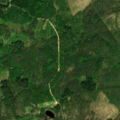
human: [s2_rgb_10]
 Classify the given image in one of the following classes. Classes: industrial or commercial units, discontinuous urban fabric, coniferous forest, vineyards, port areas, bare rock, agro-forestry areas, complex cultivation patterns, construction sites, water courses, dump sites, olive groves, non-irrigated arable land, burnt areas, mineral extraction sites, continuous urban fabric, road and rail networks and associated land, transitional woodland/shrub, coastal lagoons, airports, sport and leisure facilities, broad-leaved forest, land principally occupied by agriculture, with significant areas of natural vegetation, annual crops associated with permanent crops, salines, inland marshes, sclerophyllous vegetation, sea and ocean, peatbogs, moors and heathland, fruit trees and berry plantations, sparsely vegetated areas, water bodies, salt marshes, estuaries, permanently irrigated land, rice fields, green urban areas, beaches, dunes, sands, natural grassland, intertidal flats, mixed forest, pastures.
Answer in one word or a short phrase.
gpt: coniferous forest, mixed forest